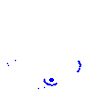
Particle: pion